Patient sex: F
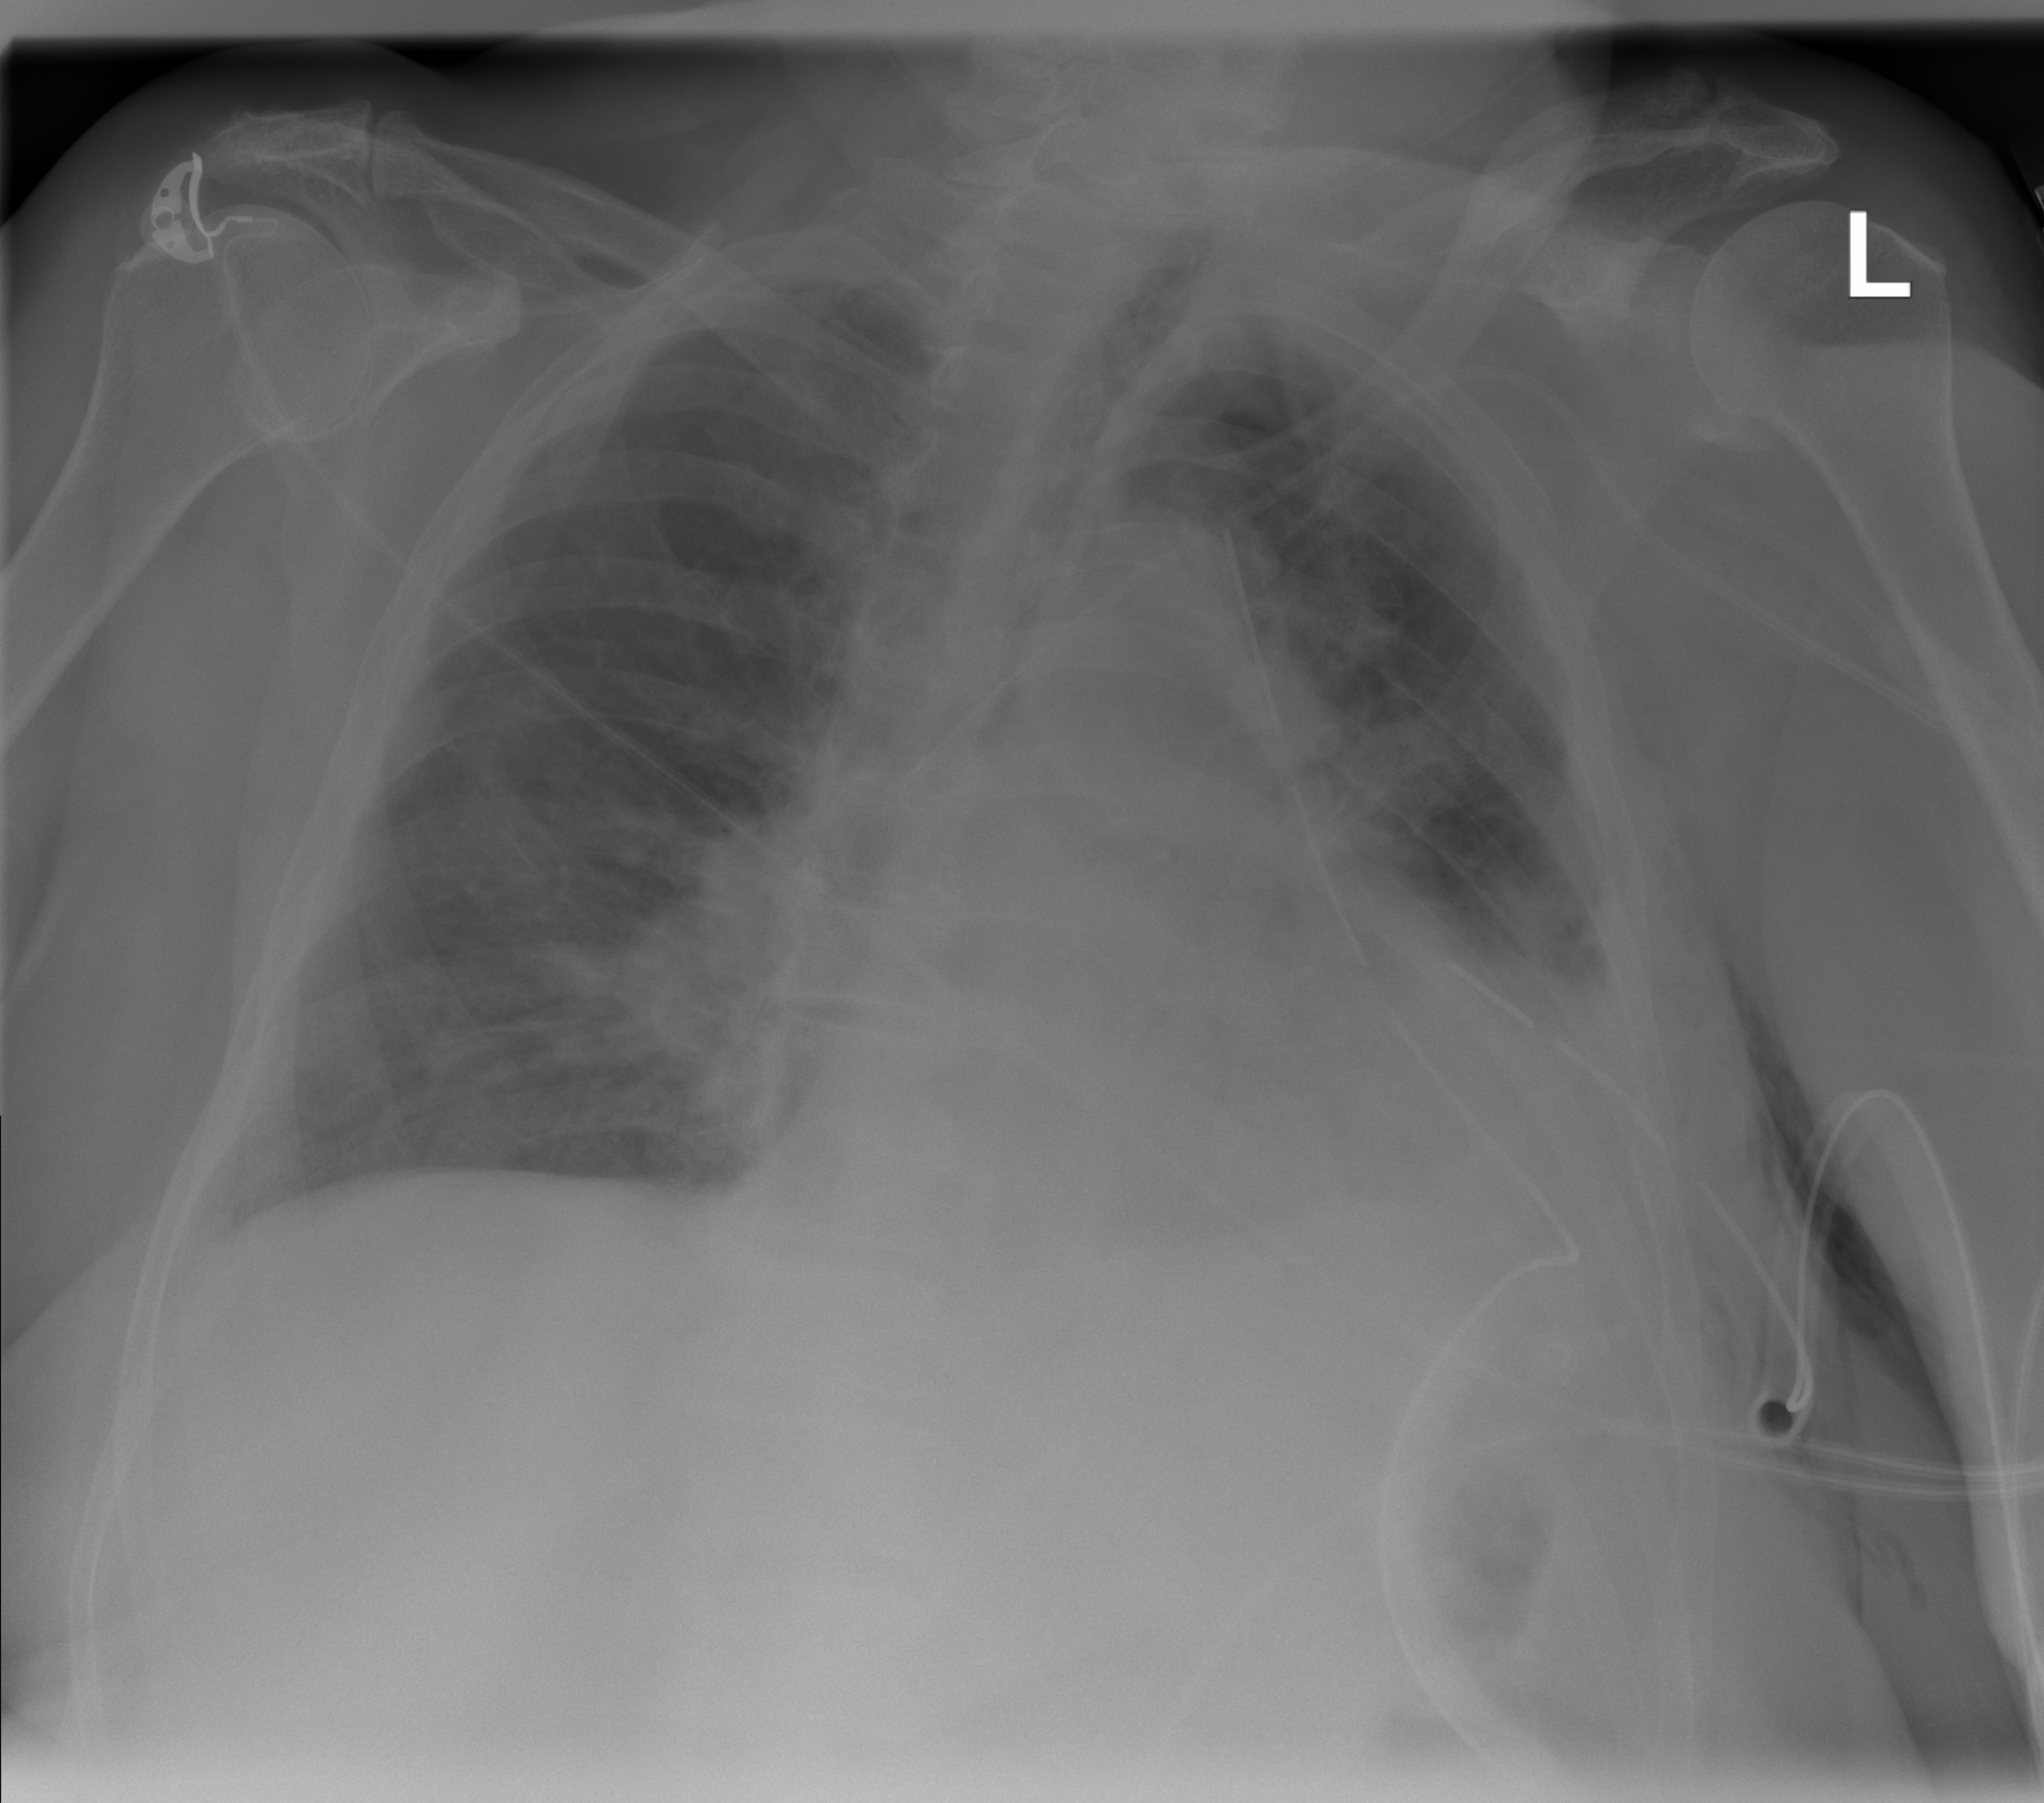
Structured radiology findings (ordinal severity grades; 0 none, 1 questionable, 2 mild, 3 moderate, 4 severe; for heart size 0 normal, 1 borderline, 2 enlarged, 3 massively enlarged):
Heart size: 2
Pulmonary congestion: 0
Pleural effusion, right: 0
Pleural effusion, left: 2
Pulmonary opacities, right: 0
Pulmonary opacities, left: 0
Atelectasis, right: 0
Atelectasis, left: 0